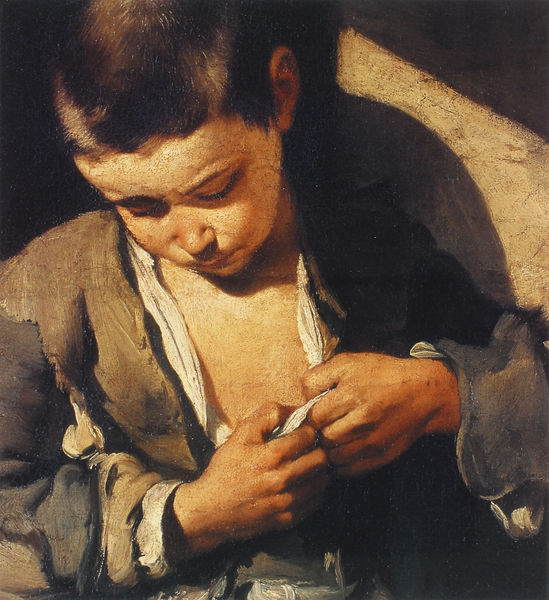
Titel: Der Läusefänger
Institution: Paris, Musée du Louvre
Schlagwörter: blau, dunkel, gemälde, hand, mann, nackt, schatten, weiß, braun, brust, daumen, finger, grau, haar, licht, mund, nase, ohr, stirn, tuch, beige, hemd, jacke, arm, augen, gesicht, kleidung, ärmel, hände, portrait, porträt, sonne, haare, kind, schulter, traurig, wangen, junge, knabe, lumpen, bettler, schmutzig, murillo, verlegen, nknabe, brauesonne, ohrweiß, murilo